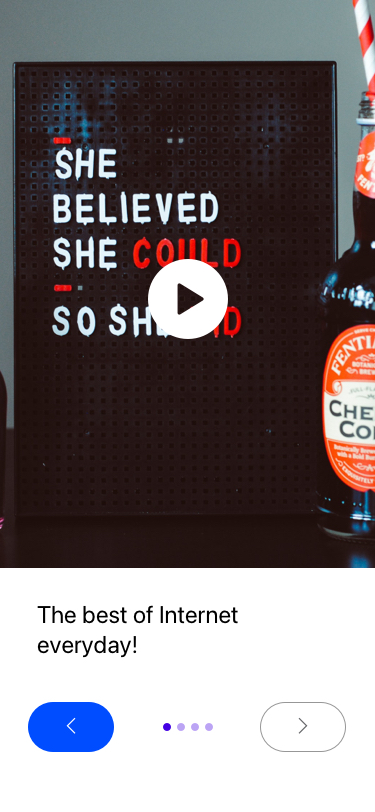
Text in this UI design:
UI Text/Heading/H4/Hightlight
The best of Internet
everyday!